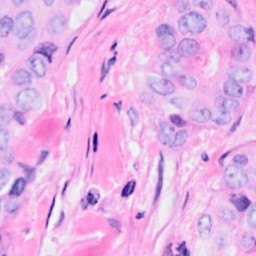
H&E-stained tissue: Breast